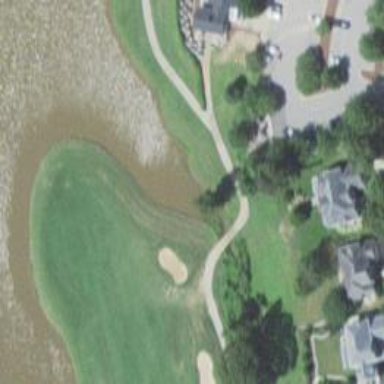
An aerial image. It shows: Path for both roads and golfers.